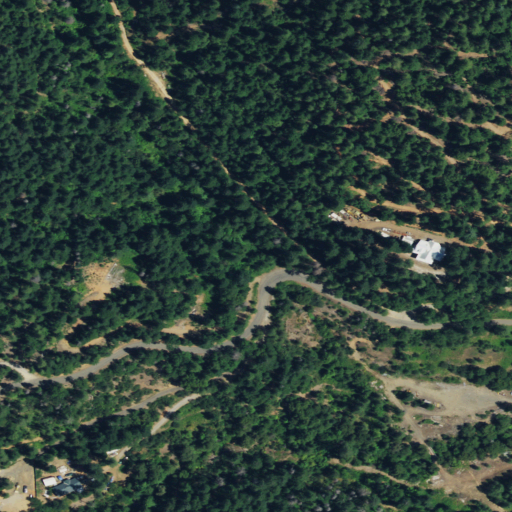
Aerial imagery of valley in California named McCall Gulch containing evergreen forest, shrub, open development, low intensity development, and mixed forest